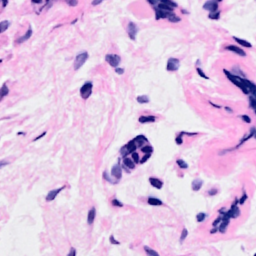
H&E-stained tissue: Breast